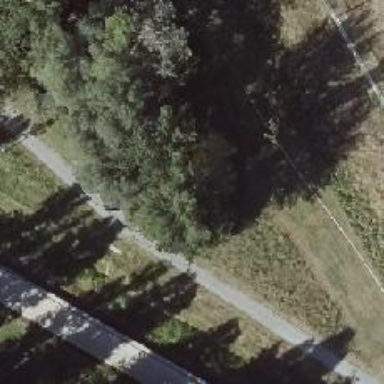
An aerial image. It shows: Evergreen tree with needle-leaved leaves.